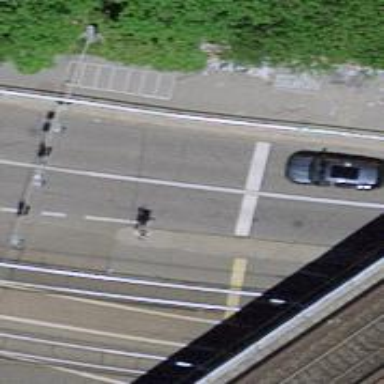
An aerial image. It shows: Road with traffic signals for signaling.